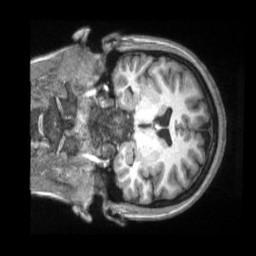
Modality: T1w
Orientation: coronal
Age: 21
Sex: female